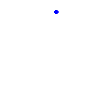
Particle: proton